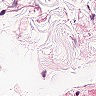
Metastatic tissue present: no